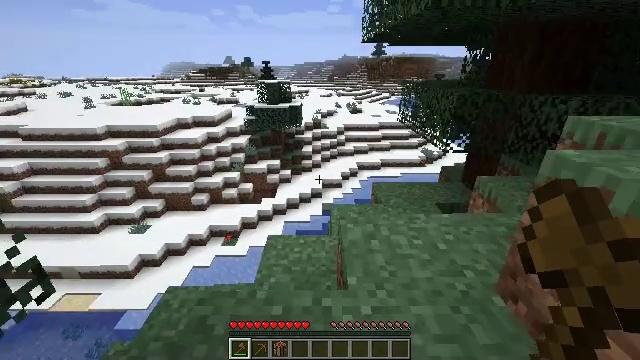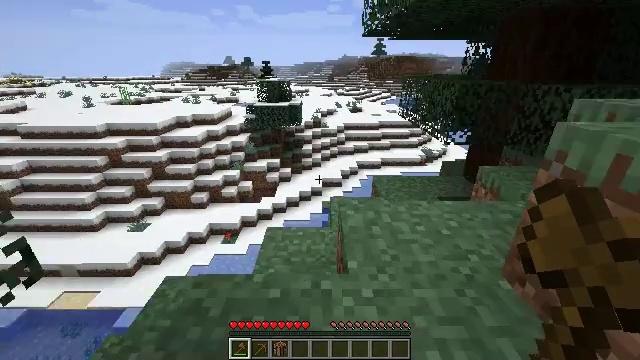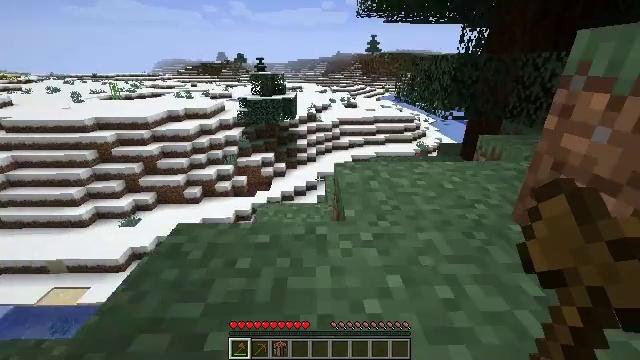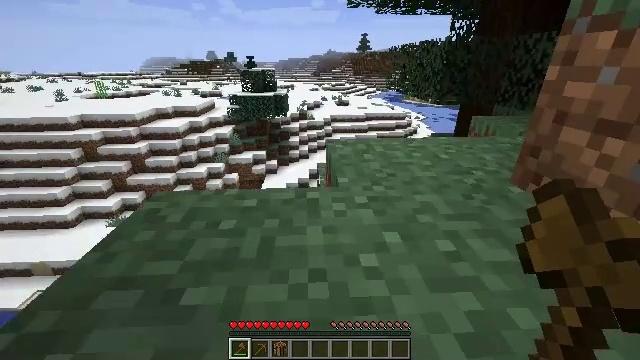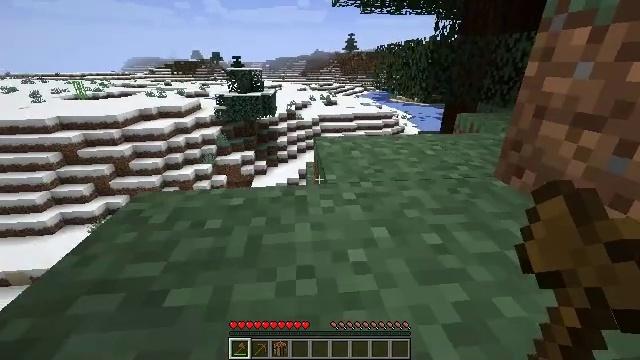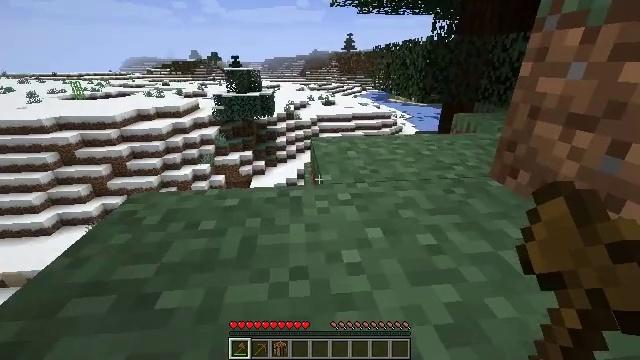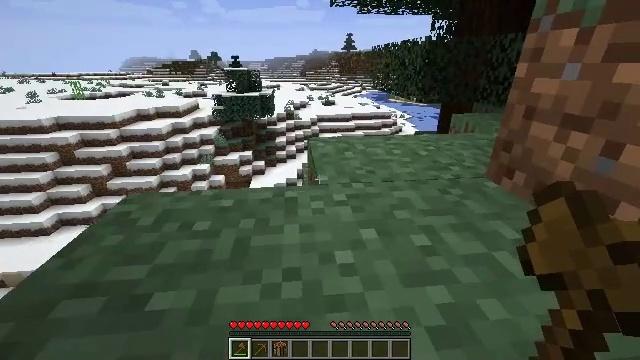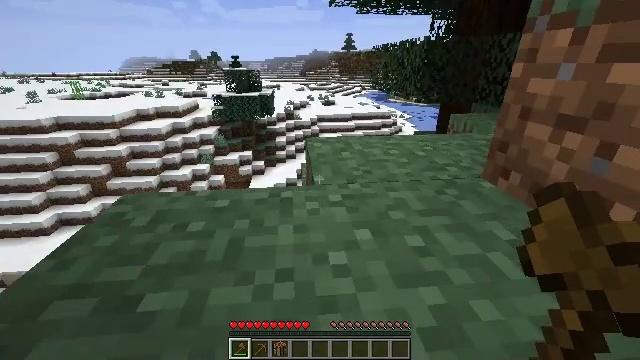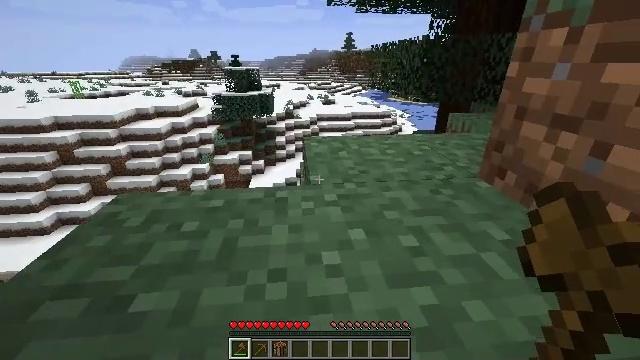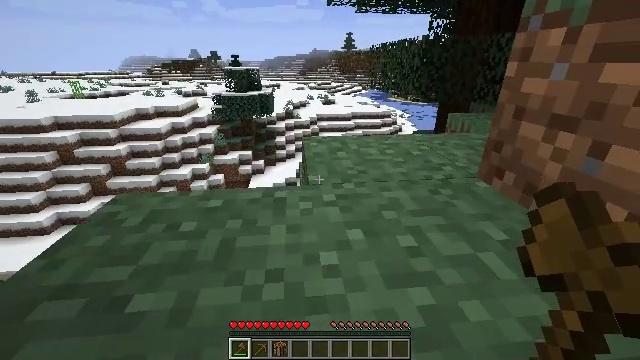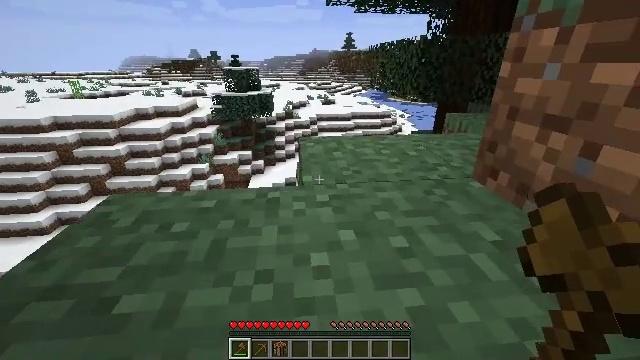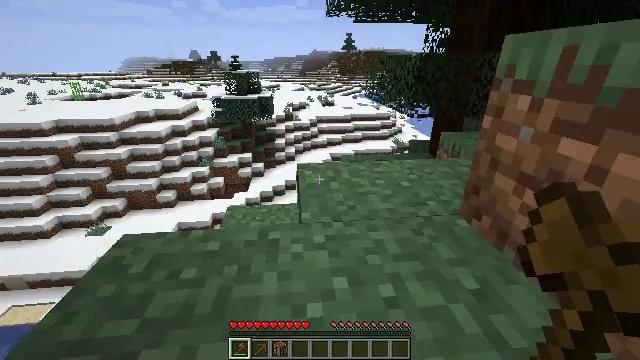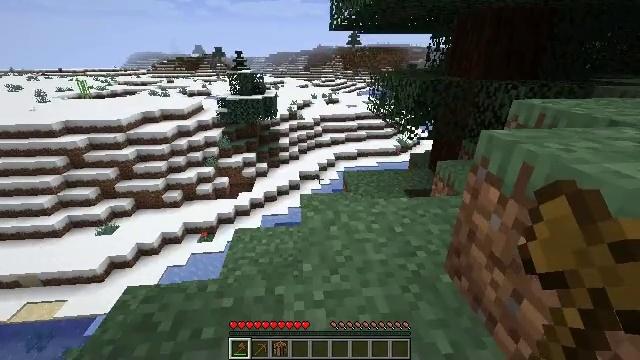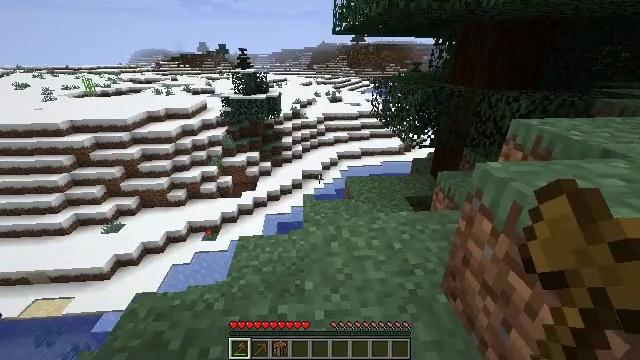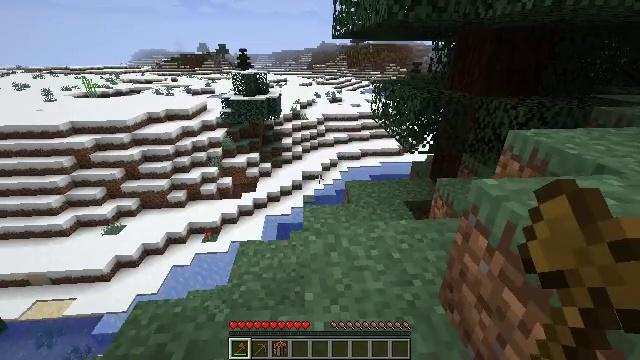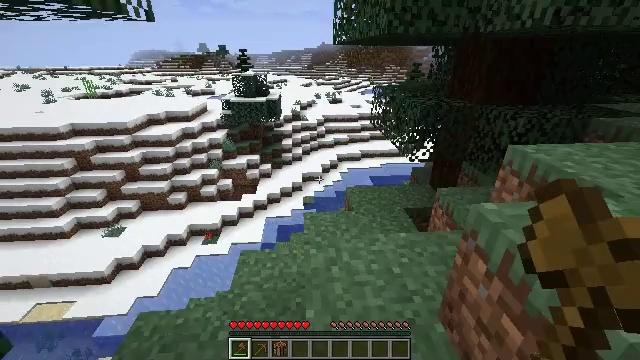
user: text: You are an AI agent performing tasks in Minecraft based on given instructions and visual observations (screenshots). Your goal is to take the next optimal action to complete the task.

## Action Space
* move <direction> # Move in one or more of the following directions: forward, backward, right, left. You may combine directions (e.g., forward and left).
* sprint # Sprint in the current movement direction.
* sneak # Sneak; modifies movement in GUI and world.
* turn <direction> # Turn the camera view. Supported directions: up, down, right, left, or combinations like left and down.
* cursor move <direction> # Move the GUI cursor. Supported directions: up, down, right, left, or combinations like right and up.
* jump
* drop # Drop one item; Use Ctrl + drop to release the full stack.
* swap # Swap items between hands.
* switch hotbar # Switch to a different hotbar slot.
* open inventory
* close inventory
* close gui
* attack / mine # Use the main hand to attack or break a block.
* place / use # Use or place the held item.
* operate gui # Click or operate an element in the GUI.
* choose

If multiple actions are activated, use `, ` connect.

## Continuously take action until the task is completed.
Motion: motion action
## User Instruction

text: Kill mobs.
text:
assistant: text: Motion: move forward
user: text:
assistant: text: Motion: move forward, turn right
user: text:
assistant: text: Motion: move forward, turn right
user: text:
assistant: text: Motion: move forward, turn right
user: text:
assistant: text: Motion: move forward
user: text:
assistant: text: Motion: move forward
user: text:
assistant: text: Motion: move forward
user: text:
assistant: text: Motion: move forward
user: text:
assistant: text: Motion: move forward
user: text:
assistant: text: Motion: move forward
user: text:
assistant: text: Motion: move forward, jump
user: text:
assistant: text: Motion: move forward, turn down, jump
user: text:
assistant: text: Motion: move forward, jump
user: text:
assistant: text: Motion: move forward and move left, jump
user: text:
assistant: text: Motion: move forward and move left
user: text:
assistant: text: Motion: move forward and move left
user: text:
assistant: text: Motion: move forward, turn right and up
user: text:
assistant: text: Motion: move forward, turn up
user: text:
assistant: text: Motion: move forward
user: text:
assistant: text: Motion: move forward
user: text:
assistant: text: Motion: move forward
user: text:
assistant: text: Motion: move forward
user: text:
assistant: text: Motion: move forward
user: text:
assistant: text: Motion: move forward
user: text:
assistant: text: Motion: move forward
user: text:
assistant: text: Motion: move forward
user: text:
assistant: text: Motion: move forward
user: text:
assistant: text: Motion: move forward
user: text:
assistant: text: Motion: move forward
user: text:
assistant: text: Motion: move forward